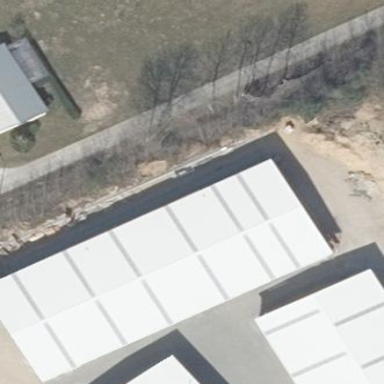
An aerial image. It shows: Industrial building.